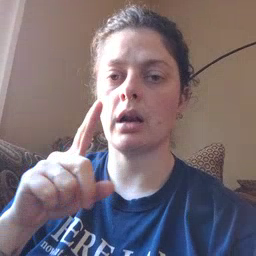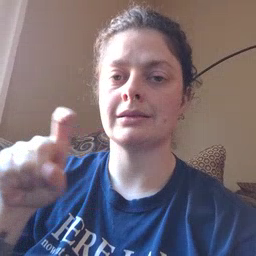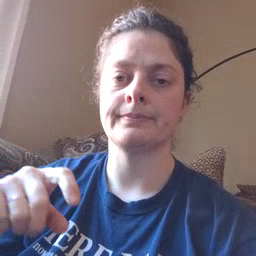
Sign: closet